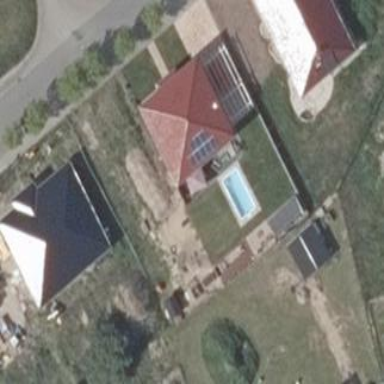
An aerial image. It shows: Detached building.